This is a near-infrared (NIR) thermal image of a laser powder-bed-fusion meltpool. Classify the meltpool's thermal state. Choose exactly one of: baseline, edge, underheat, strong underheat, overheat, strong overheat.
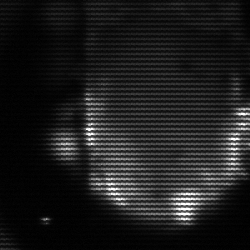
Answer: baseline